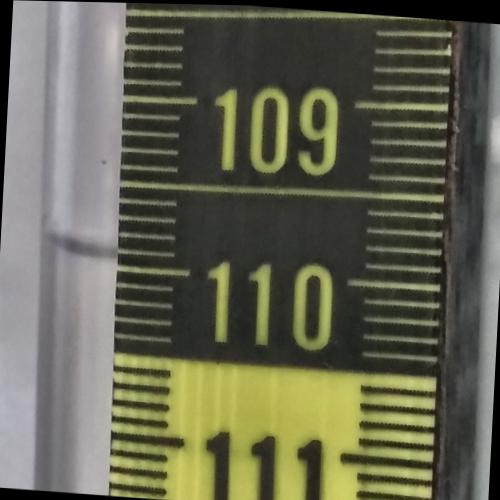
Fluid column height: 109.9 cm